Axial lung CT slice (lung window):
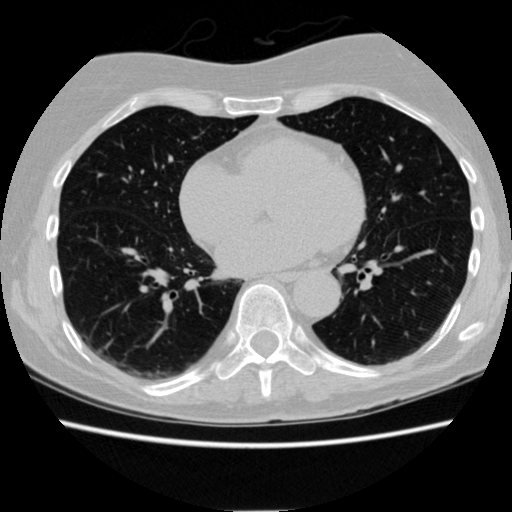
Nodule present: no